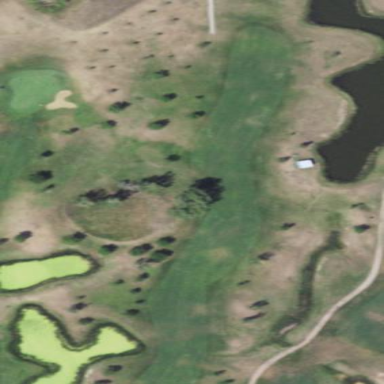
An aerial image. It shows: Golf fairway surrounded by grass.